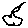
Label: hexagon